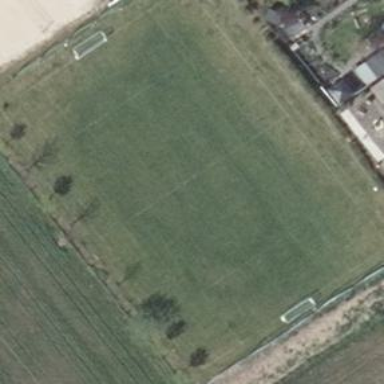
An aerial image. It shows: Soccer pitch for leisureland activities.